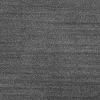
Atmospheric dust classification: dusty